Field crop: maize
Growth stage: 2
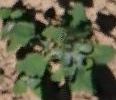
Species: chenopodium